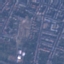
Label: Residential